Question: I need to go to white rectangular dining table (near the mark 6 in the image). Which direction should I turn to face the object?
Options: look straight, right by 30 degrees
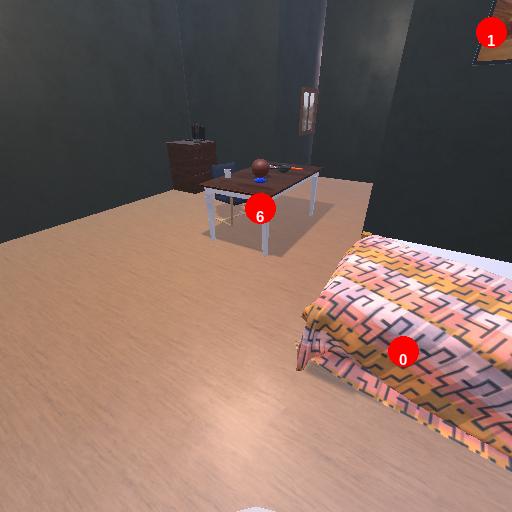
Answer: look straight